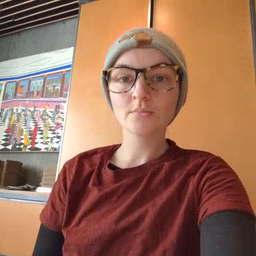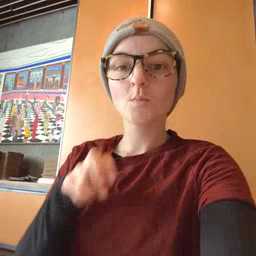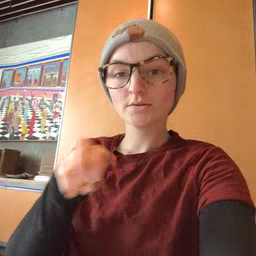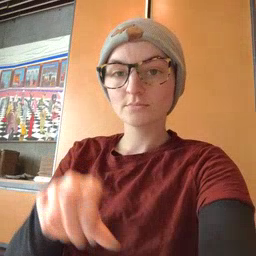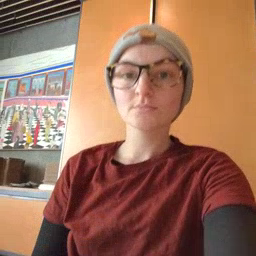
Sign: ride